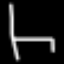
Label: chair